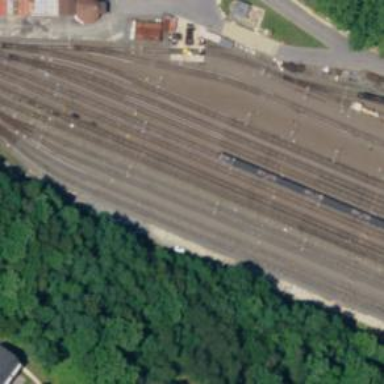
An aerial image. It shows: Railway service station.